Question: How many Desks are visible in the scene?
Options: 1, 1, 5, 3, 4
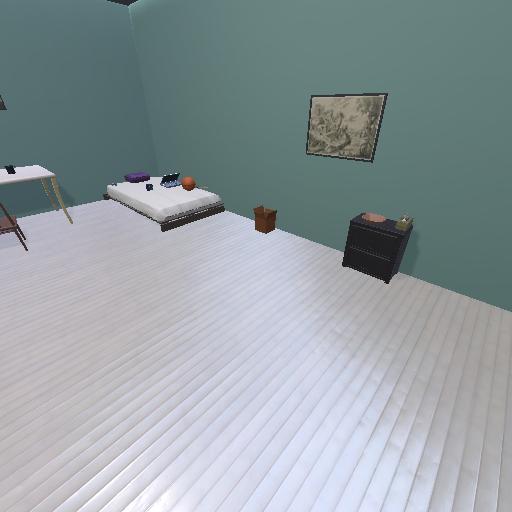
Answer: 1